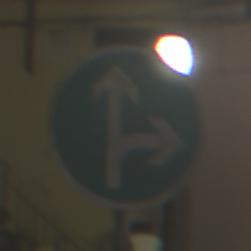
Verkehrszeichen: VorgeschriebeneFahrtrichtungGeradeausOderRechts
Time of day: Night
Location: Outdoor (Urban)
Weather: PartlyCloudy
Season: NotSpecified
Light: Artificial